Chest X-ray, PA view. Patient: 49 years old, sex F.
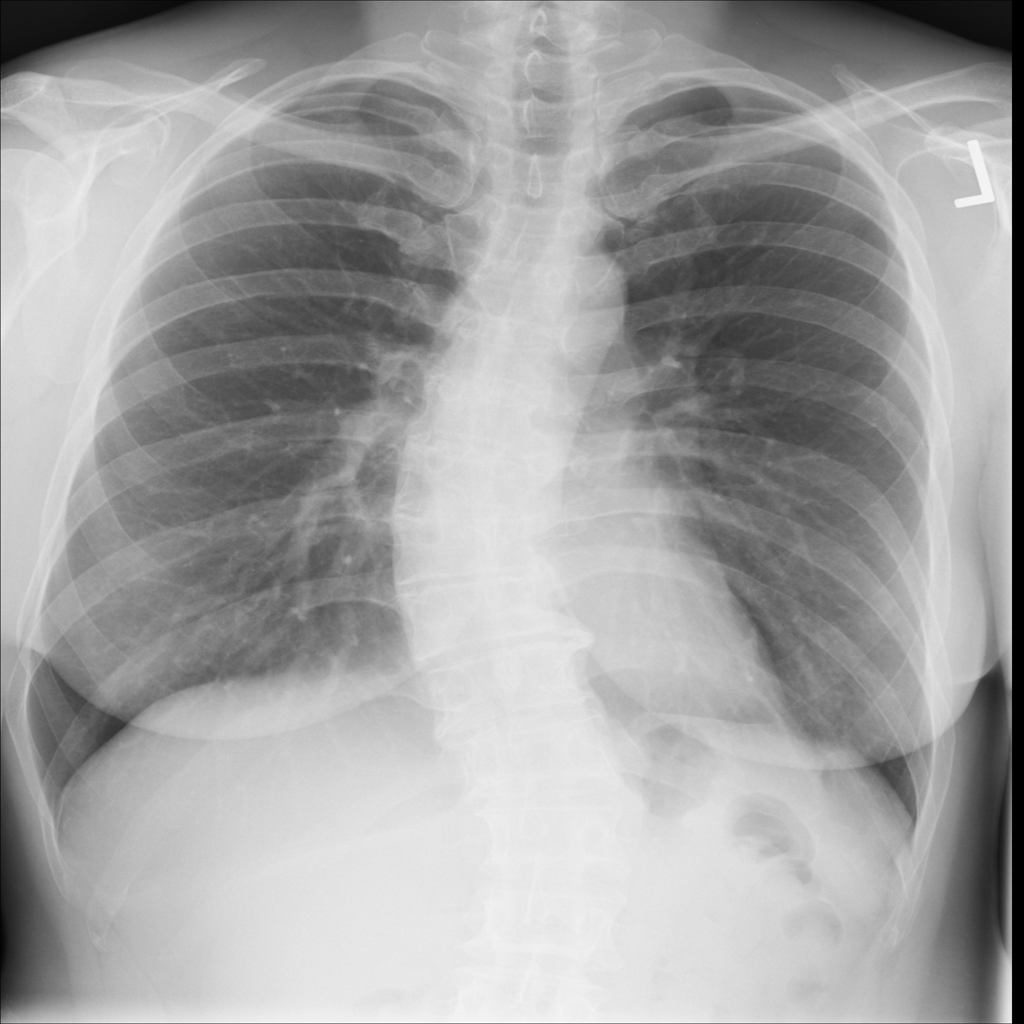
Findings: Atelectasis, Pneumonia